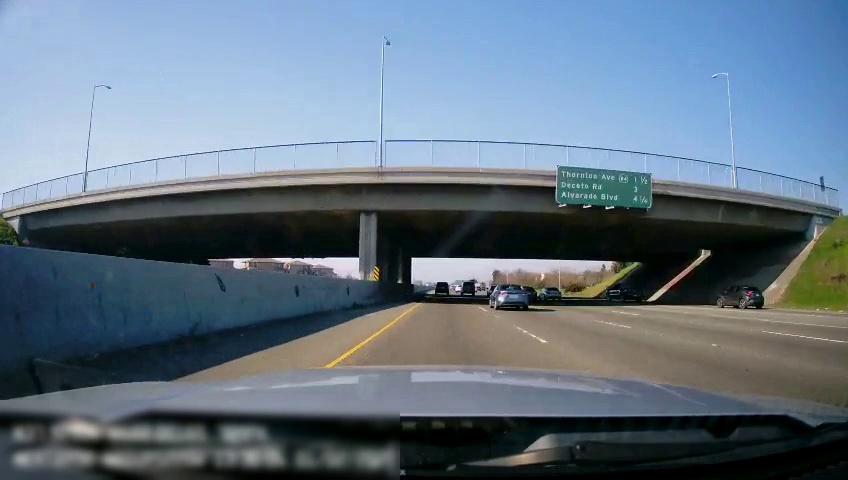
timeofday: Day
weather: Sunny
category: Drivable Space
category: Vehicles | SUV
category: Vehicles | Car
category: Vehicles | Car
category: Vehicles | Car
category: Vehicles | Car
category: Vehicles | Truck
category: Vehicles | Van
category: Lanes | Current Lane
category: Lanes | Current Lane
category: Lanes | Alternate Lane
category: Lanes | Alternate Lane
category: Lanes | Opposite Lane
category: Traffic | Signs
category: Traffic | Signs